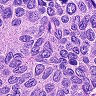
Metastatic tissue present: yes